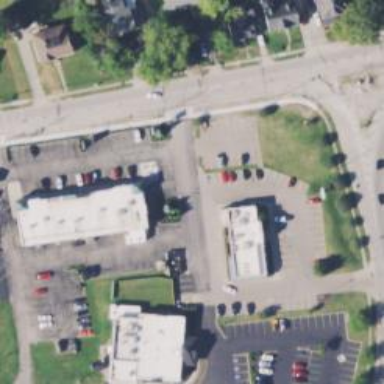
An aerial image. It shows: Retail area.